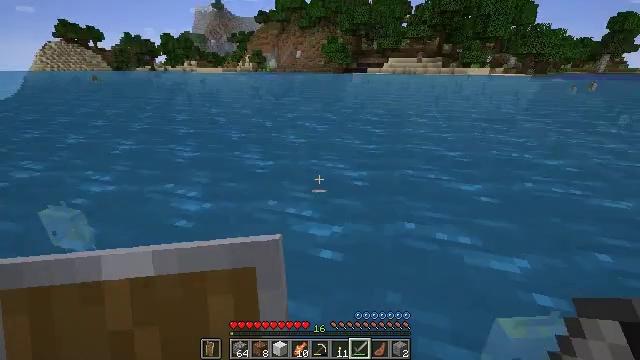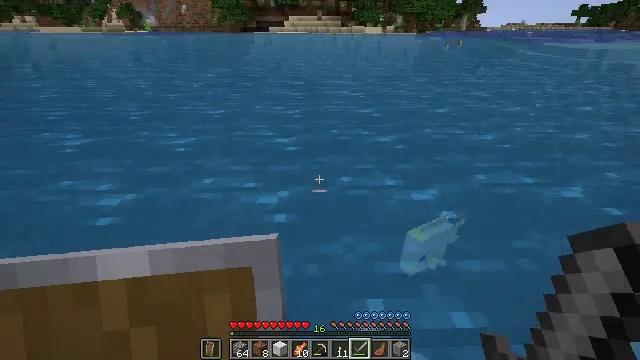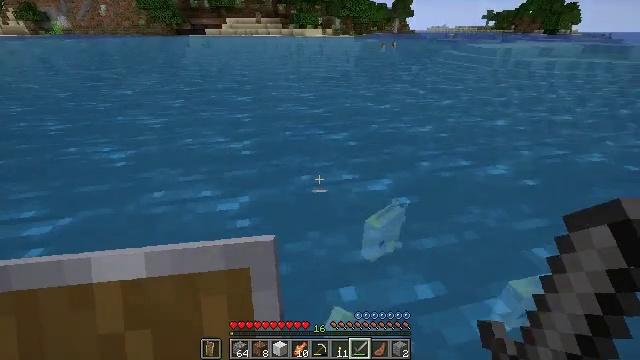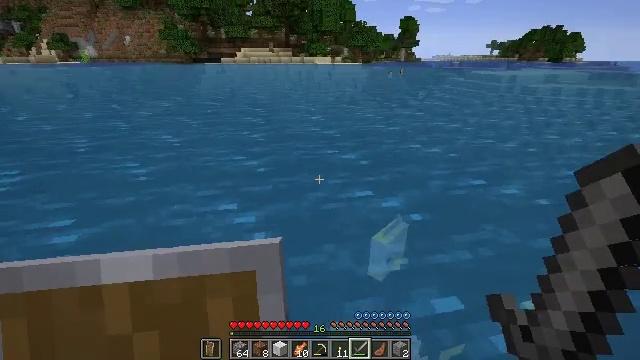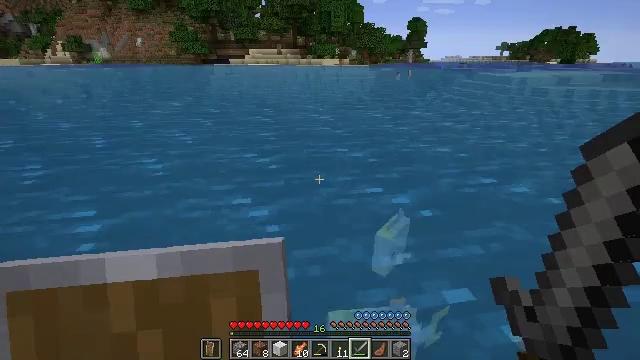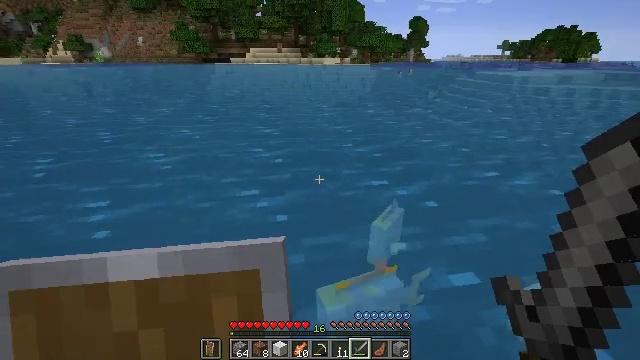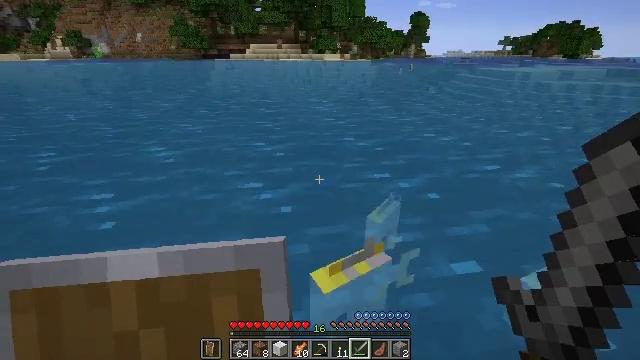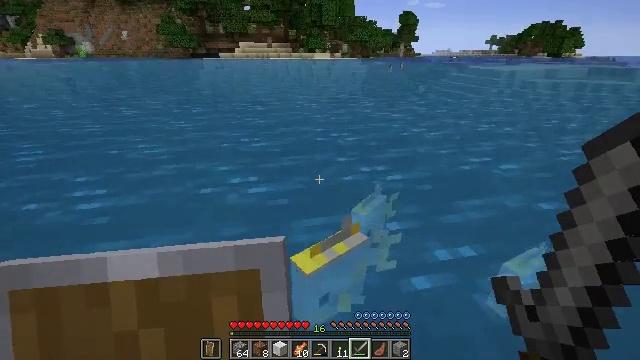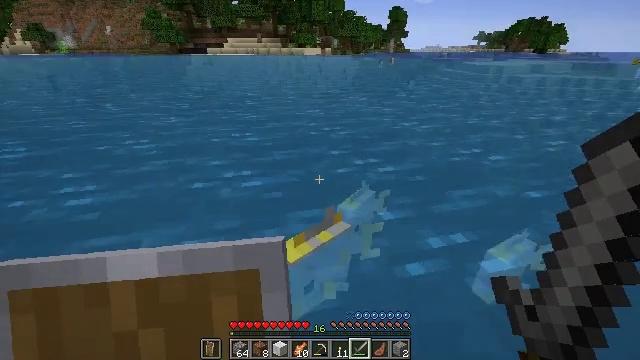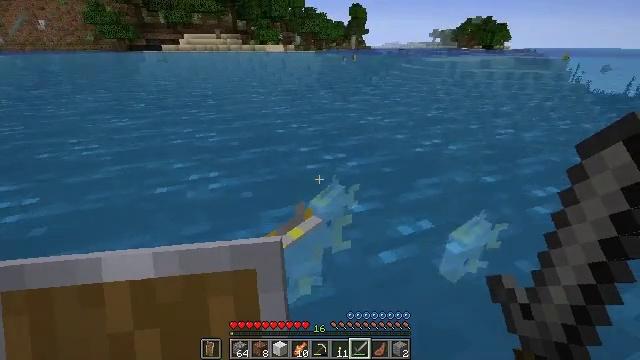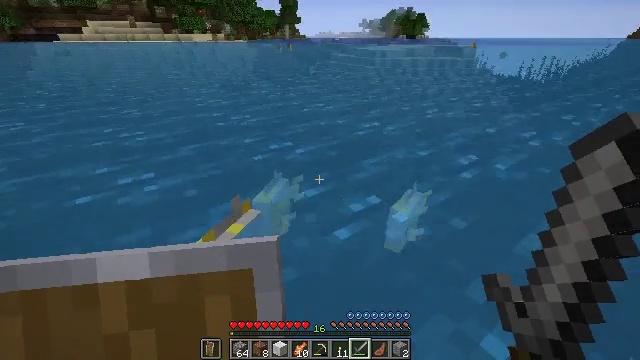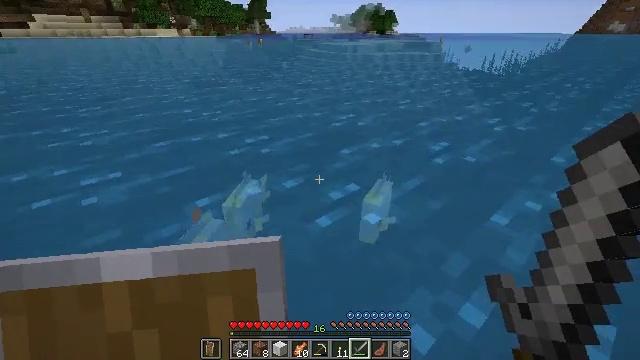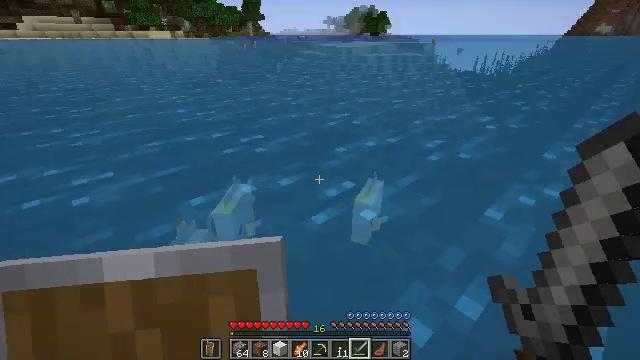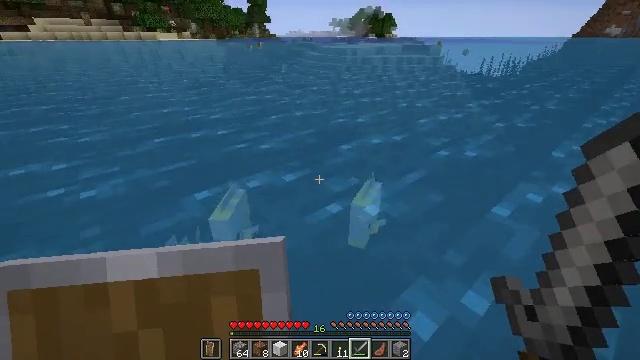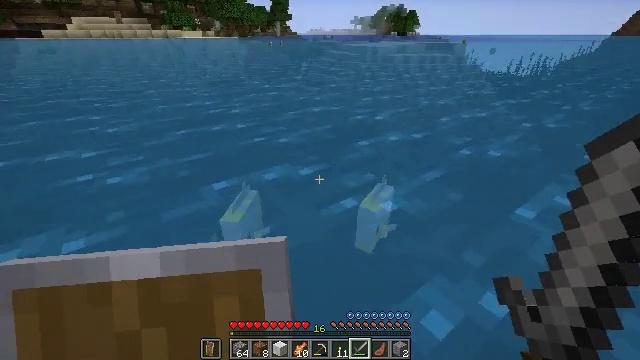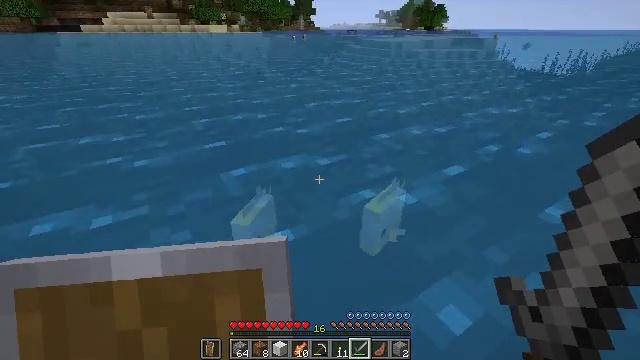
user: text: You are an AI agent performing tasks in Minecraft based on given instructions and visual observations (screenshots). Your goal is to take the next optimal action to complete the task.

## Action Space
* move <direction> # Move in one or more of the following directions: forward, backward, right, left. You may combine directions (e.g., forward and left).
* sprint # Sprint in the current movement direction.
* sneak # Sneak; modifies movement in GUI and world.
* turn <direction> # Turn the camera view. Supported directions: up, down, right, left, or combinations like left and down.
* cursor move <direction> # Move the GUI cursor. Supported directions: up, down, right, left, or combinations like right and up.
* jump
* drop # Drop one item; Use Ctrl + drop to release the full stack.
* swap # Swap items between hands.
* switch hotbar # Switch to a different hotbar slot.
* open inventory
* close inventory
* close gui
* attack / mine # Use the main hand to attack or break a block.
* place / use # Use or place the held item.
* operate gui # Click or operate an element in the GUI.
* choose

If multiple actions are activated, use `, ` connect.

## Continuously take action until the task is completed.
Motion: motion action
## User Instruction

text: Combat the tropical fish.
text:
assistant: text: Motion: turn right and down
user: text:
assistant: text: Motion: turn right
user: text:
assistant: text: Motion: turn left and up
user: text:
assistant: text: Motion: turn left
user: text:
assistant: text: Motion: no_op
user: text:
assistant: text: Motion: no_op
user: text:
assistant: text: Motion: turn right
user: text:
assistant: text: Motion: turn right
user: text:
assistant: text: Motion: turn right
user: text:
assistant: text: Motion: turn right and down
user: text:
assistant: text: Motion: turn right
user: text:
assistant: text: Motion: turn right
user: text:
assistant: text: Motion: turn left
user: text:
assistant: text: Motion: turn left
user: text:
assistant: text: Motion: turn left
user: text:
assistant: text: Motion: turn left and down
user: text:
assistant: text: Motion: sneak, turn left
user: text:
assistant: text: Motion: sneak, turn left
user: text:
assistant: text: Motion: sneak, turn left
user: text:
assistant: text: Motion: turn left
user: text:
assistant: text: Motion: turn left
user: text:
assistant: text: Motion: turn left
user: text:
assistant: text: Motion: attack / mine
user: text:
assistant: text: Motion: attack / mine
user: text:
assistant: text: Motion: attack / mine
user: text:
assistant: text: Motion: turn left and down, attack / mine
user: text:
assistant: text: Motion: attack / mine
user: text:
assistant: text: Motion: attack / mine
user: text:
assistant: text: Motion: sneak, turn left and down, attack / mine
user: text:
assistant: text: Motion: sneak, turn left and down, attack / mine